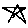
Label: star